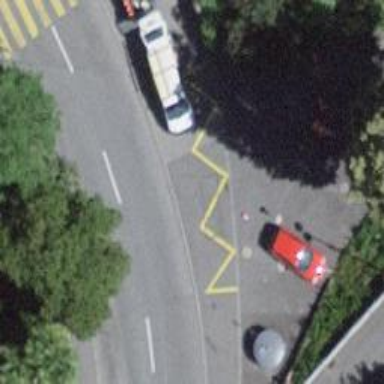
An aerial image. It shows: Bus stop with platform for public transport.